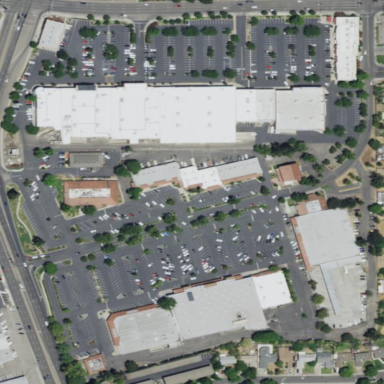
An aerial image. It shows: Commercial area.